Field crop: tomato
Growth stage: 1
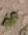
Species: solanum